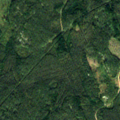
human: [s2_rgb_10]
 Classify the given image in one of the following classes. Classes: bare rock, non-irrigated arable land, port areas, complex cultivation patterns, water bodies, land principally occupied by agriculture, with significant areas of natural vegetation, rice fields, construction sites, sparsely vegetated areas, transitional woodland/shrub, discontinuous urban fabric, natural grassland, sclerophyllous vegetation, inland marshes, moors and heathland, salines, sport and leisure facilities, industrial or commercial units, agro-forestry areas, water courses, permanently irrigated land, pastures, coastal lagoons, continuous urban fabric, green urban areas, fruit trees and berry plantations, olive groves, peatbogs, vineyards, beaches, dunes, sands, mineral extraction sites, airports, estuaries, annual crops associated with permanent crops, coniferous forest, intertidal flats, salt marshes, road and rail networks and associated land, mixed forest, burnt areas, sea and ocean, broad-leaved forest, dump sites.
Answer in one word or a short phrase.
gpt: coniferous forest, transitional woodland/shrub